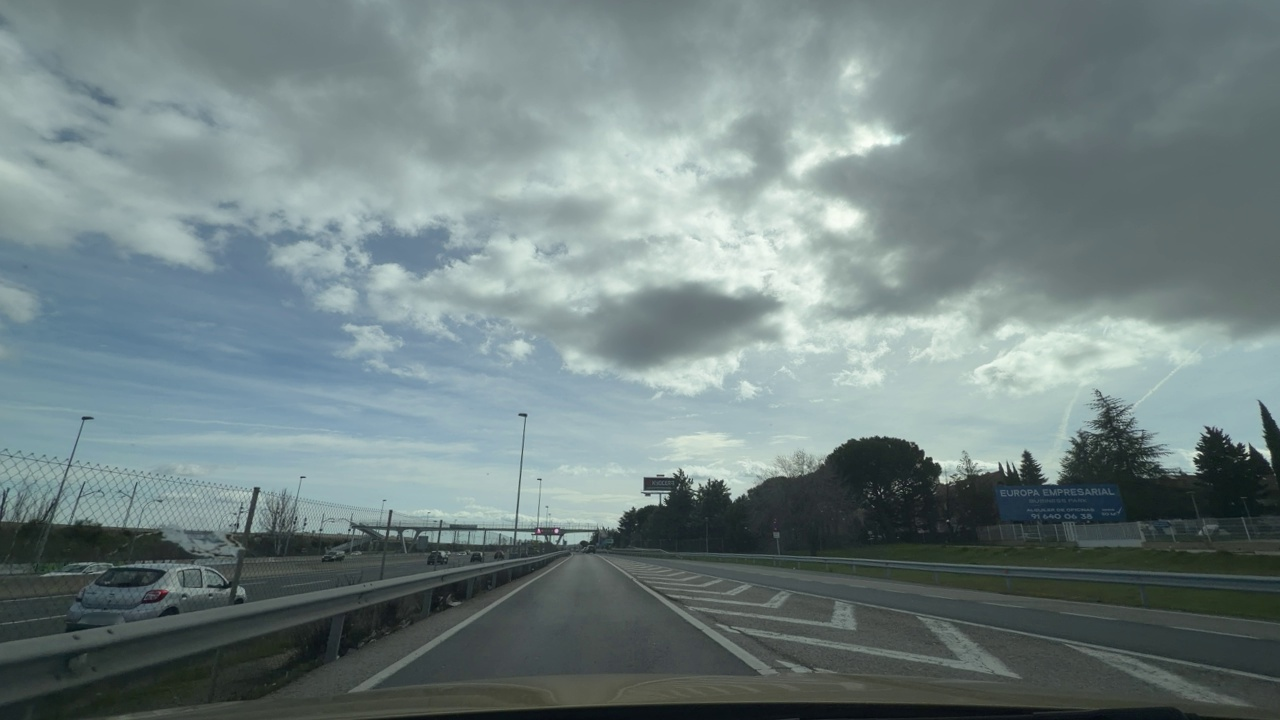
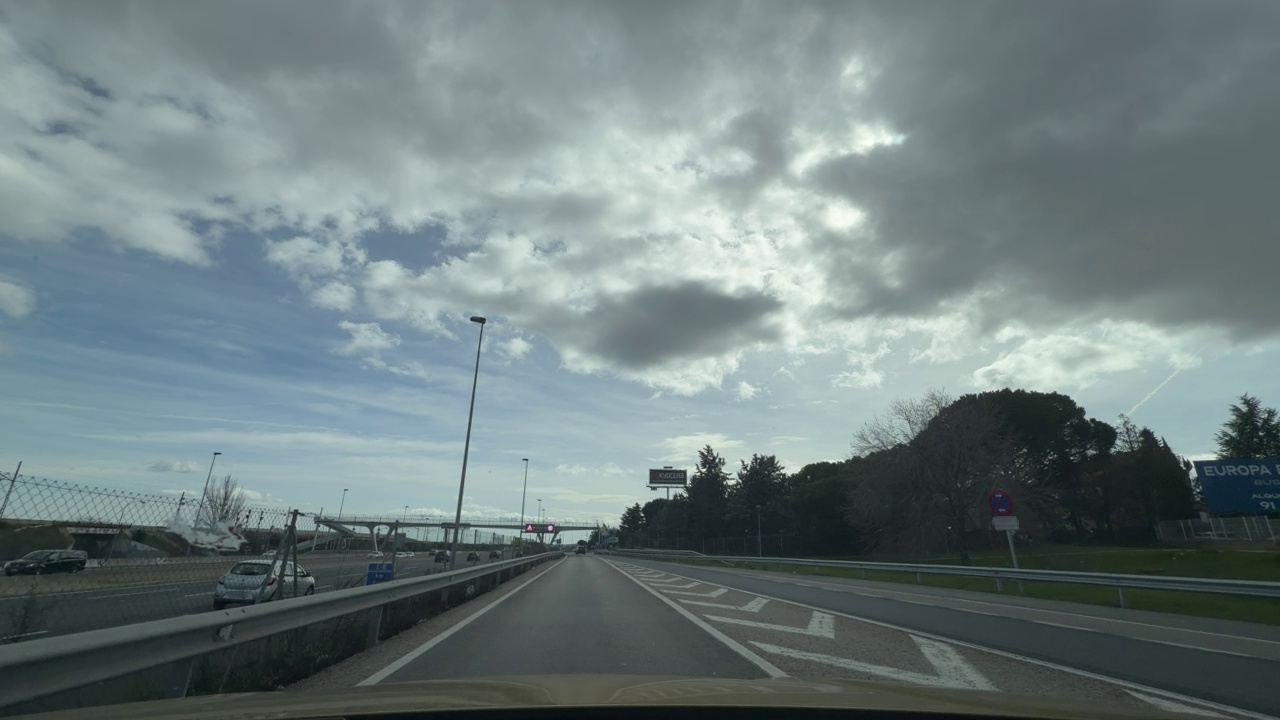
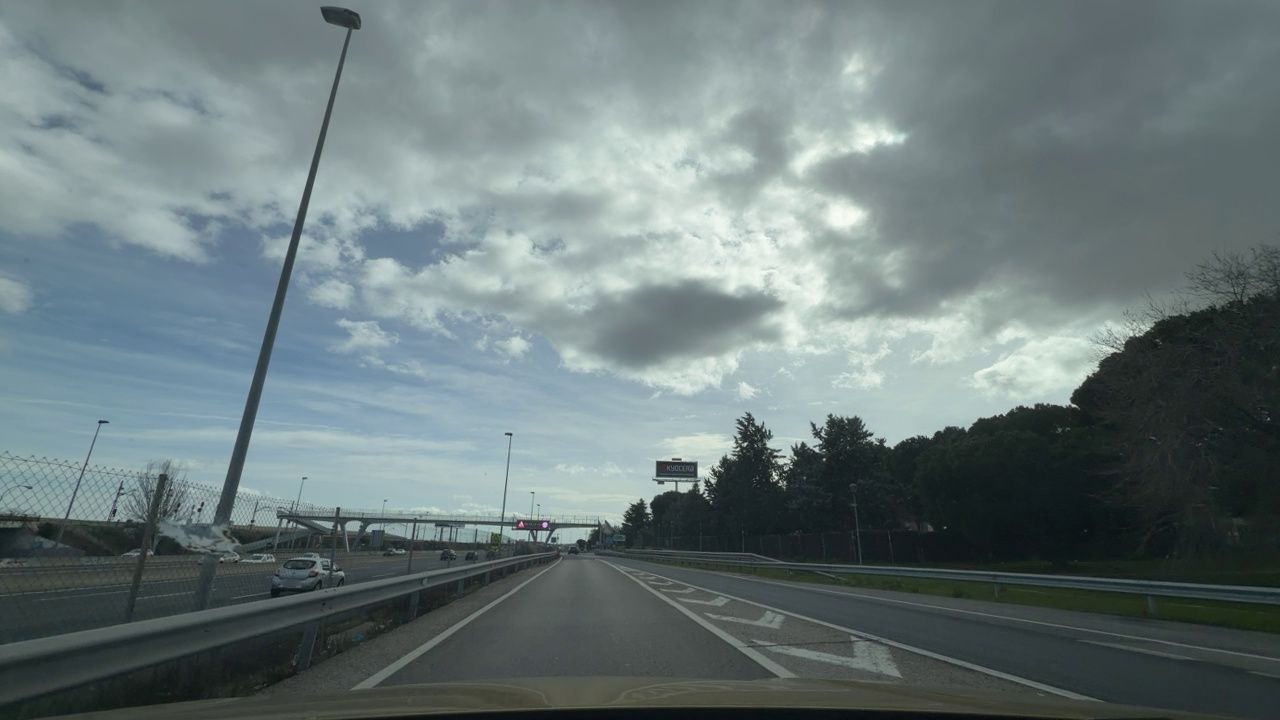
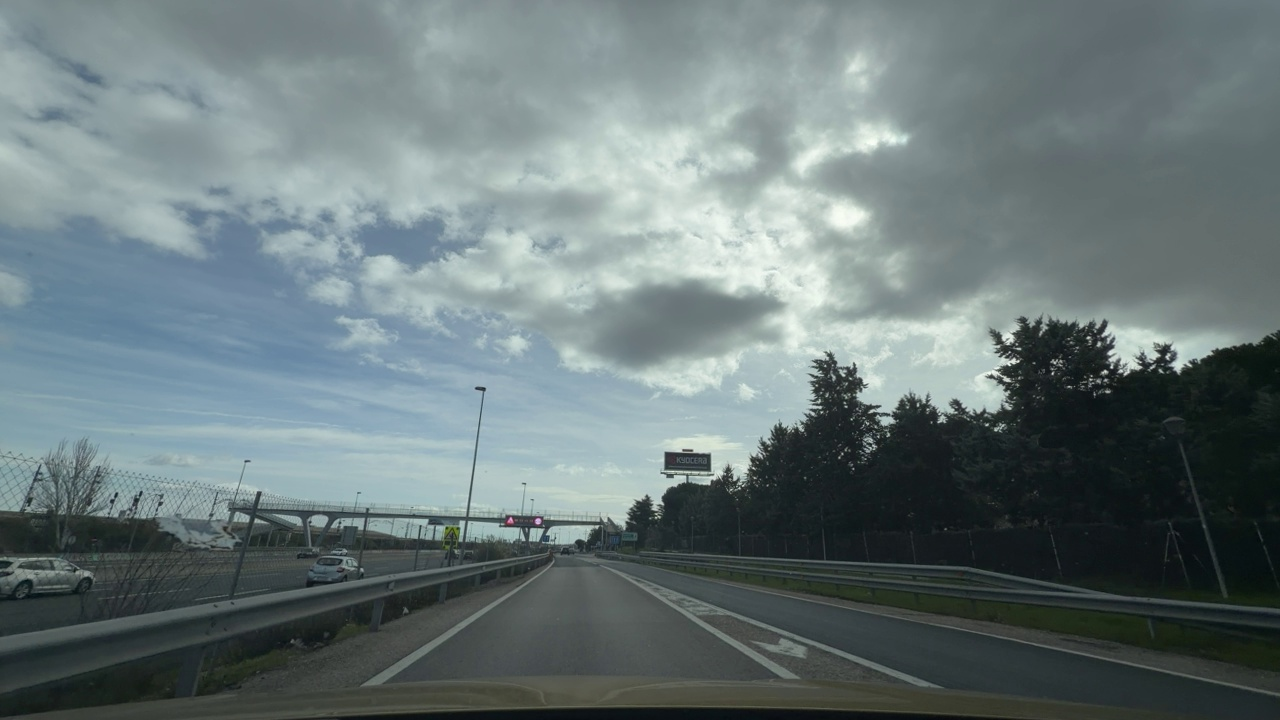
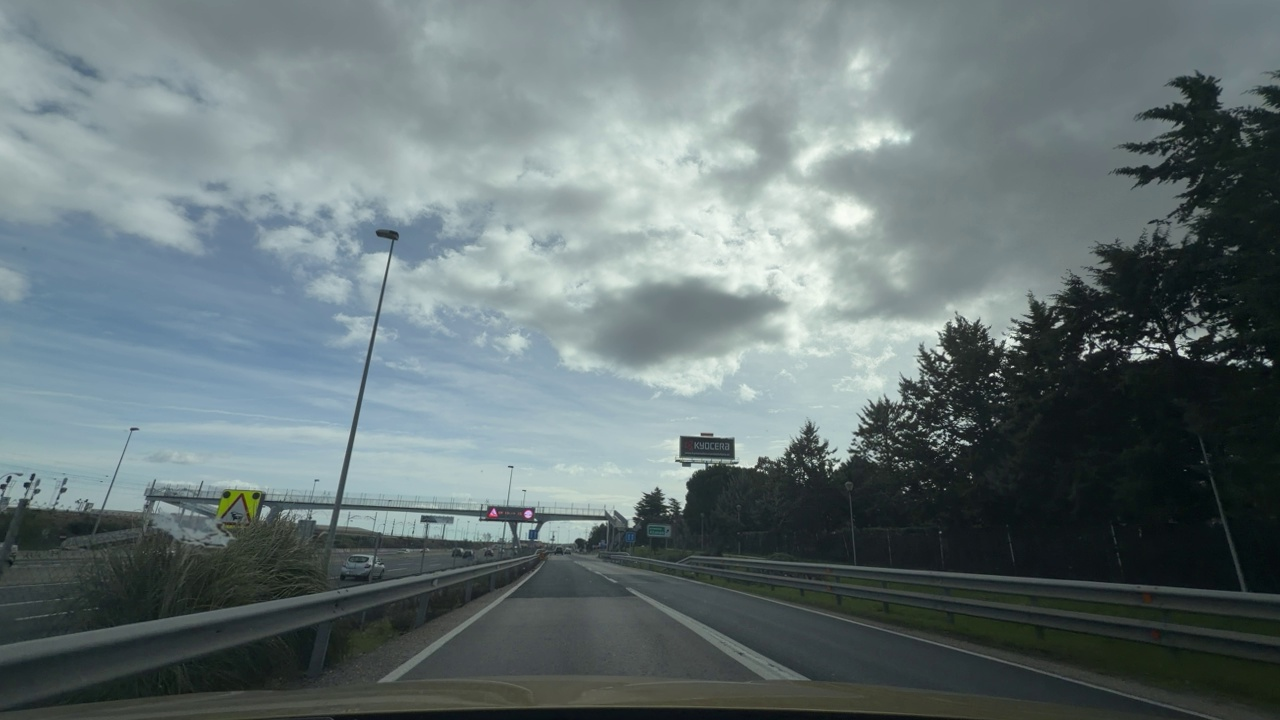
Situation: empty
Question: Is the ego vehicle entering or exiting a highway?
Answer: Yes
Reasoning: Ego is exiting the highway through an exit

Situation: empty
Question: Are speed bumps, crosswalks, or construction-related obstacles present in the ego lane?
Answer: No
Reasoning: There are not constructions objects in the pictures shown

Situation: empty
Question: Do you observe any red traffic light regulating the ego lane?
Answer: No
Reasoning: No traffic lights regulating the roads where ego is driving

Situation: empty
Question: Is the ego vehicle positioned in a dedicated right-turn lane before the traffic light?
Answer: No
Reasoning: Ego is driving in a highway with no presence of traffic lights in the road